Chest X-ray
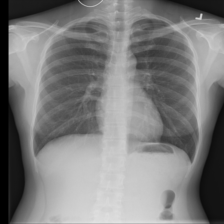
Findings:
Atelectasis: negative
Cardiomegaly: negative
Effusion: negative
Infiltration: negative
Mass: negative
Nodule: negative
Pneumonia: negative
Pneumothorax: negative
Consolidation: negative
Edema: negative
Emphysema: negative
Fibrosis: negative
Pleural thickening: negative
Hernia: negative